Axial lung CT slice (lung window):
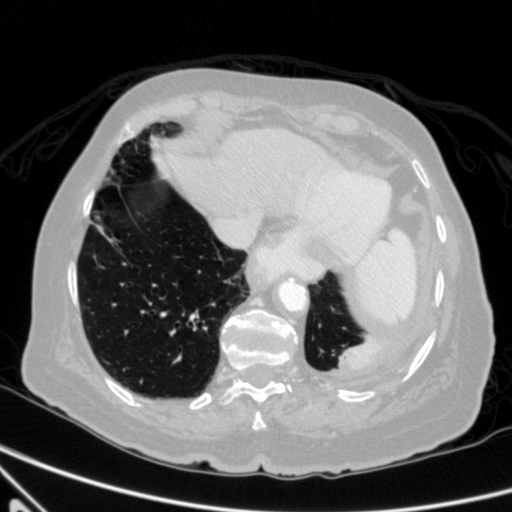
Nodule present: no